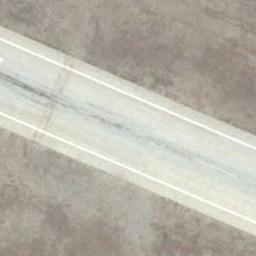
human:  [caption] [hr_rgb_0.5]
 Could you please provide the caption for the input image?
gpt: Next to the runway is brown bare ground with white line markings on the runway .

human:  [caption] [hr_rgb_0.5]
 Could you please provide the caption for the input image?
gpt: The runway goes through the clearing .

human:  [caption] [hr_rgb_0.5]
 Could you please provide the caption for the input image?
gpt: The runway is on the bare land .

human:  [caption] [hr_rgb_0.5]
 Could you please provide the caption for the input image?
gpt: There is space next to the runway .

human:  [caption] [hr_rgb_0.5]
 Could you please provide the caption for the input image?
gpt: There are brown bare land beside the runway .